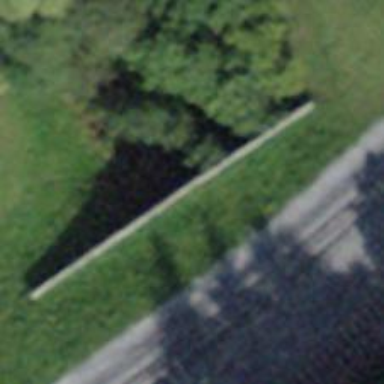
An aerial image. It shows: Wall barrier.